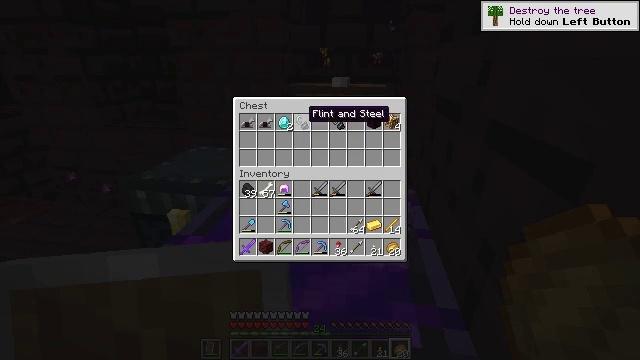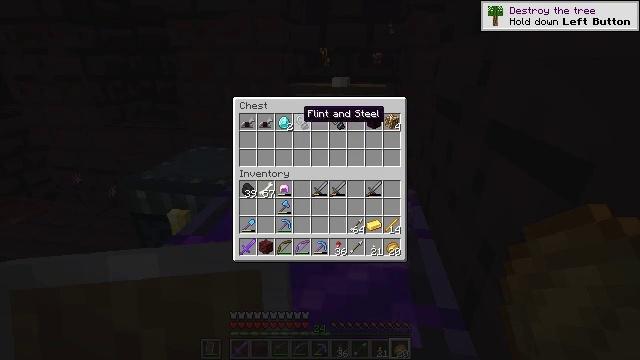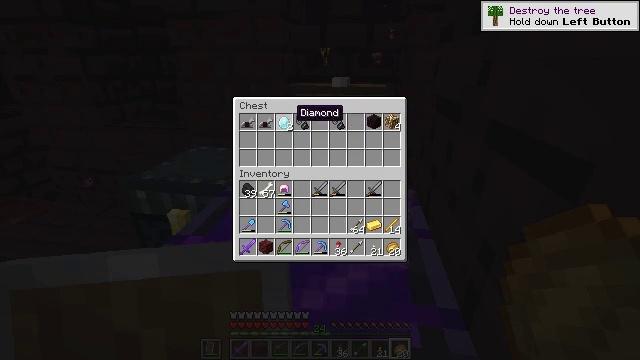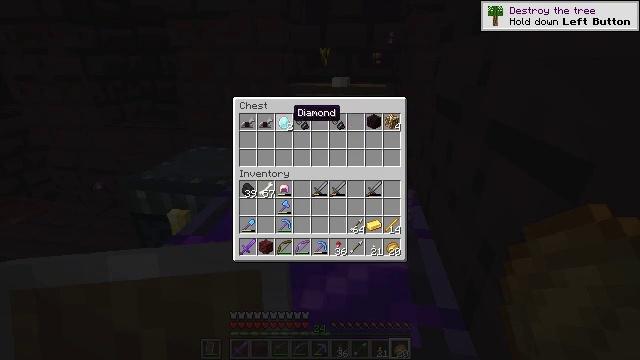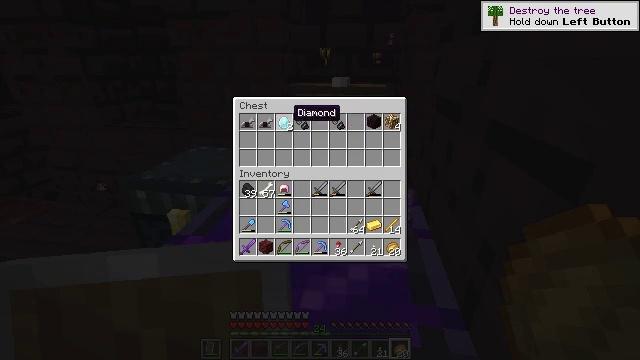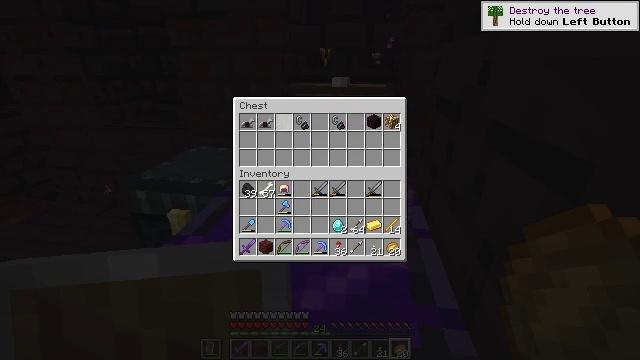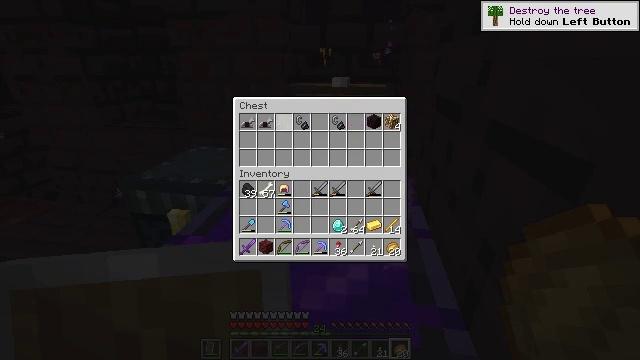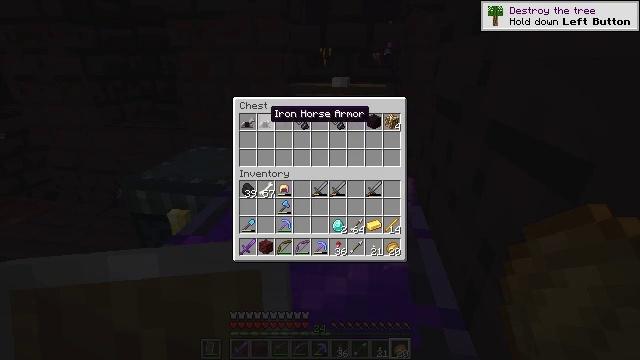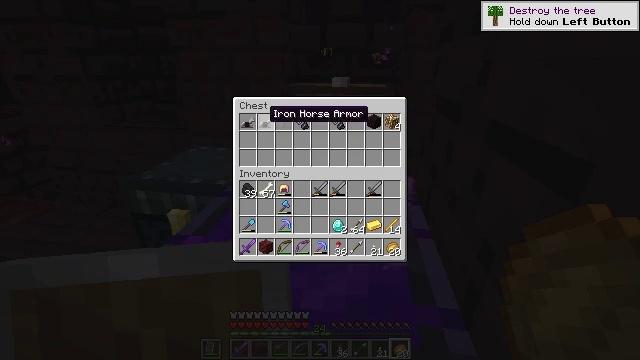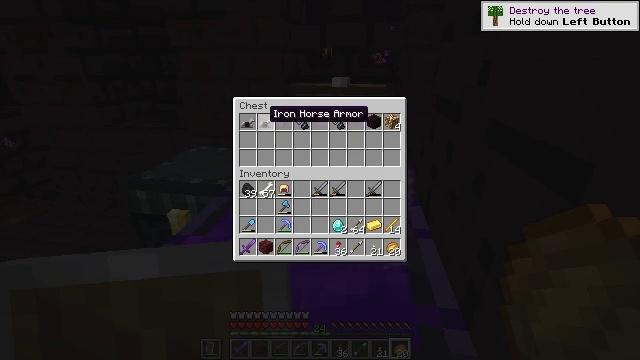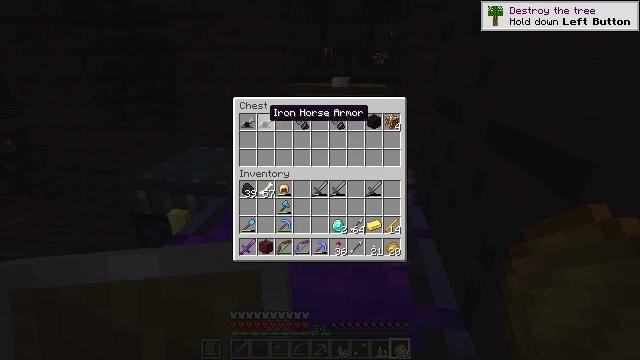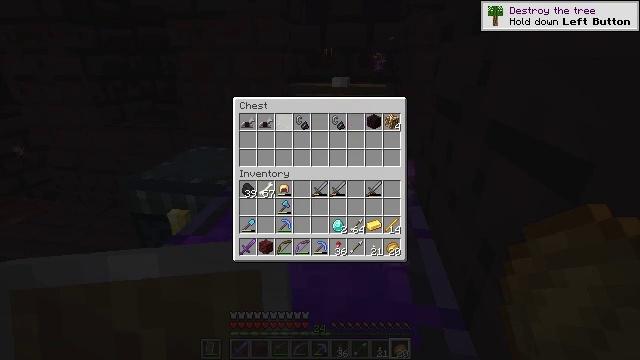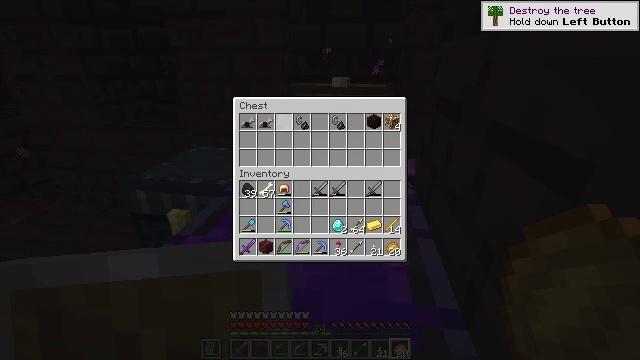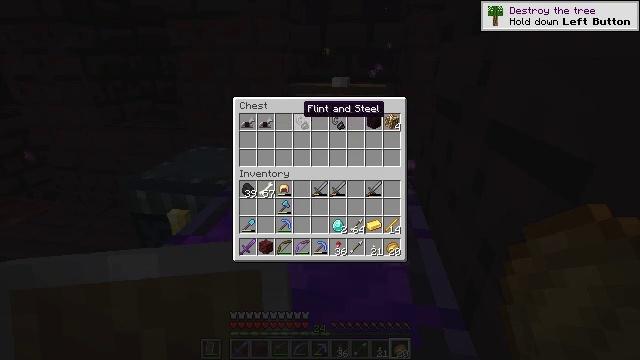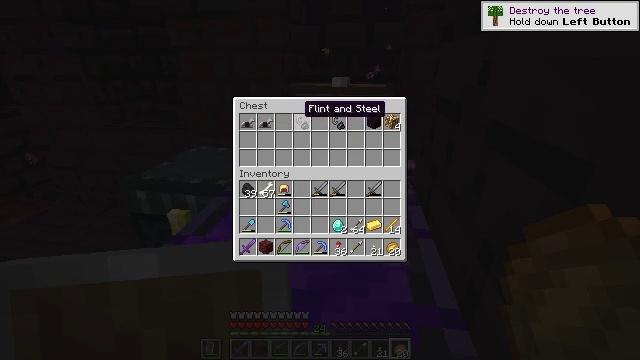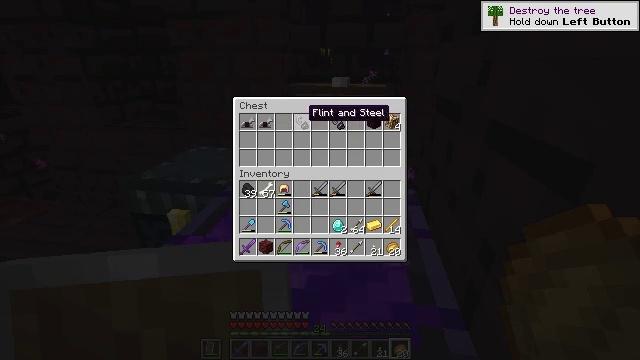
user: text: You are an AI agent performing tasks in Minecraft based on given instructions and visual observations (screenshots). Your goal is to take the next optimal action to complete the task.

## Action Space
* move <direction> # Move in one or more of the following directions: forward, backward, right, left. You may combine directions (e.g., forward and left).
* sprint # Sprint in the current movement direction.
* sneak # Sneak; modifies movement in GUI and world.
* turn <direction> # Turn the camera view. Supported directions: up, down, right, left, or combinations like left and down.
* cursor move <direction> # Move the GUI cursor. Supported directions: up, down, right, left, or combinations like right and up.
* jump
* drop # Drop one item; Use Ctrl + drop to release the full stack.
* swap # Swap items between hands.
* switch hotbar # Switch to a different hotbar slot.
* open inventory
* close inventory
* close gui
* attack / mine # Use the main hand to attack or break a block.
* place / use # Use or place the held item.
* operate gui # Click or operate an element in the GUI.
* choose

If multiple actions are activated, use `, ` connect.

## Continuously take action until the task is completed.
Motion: motion action
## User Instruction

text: Clear the fire from the area.
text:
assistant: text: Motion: sneak
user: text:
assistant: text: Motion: sneak
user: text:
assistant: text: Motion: sneak
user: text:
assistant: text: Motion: sneak
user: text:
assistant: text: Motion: sneak, choose
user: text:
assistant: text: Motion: sneak, choose
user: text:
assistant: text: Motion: sneak, cursor move left
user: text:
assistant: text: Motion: sneak
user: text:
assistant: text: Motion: sneak
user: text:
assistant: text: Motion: sneak
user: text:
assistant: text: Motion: sneak, cursor move right
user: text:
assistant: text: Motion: sneak
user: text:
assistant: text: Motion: sneak
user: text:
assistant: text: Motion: sneak
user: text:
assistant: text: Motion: sneak
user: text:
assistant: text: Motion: sneak
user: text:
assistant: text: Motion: sneak
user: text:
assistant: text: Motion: sneak
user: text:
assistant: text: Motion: sneak
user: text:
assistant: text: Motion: sneak
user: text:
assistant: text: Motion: sneak
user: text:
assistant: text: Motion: sneak
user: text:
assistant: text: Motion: sneak, choose
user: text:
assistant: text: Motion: sneak, cursor move right, choose
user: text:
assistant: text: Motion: sneak
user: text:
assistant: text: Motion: sneak
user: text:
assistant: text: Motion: sneak
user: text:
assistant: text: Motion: sneak
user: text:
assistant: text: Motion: sneak
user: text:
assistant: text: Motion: sneak, choose